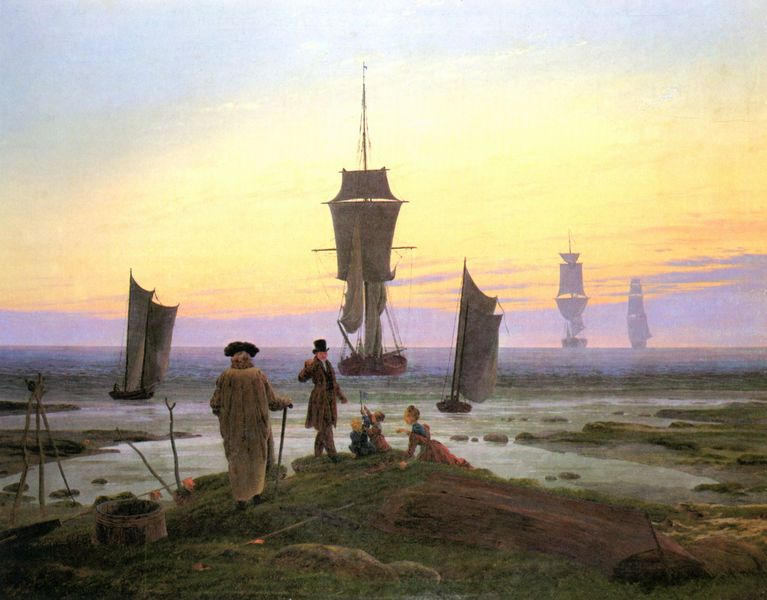
Titel: Die Lebensstufen
Künstler: Caspar David Friedrich
Standort: Leipzig
Institution: Museum der Bildenden Künste
Schlagwörter: blau, dunkel, felsen, feuer, gruppe, himmel, mann, meer, schatten, wasser, weiß, wolken, gelb, grün, landschaft, menschen, mädchen, ocker, sand, see, sitzen, ufer, äste, abend, braun, frau, grau, hell, hut, hüte, kleid, licht, männer, orange, rücken, zeichnung, dame, gras, rot, wiese, wolke, zylinder, anzug, jacke, mütze, pelz, stein, steine, dämmerung, erde, ferne, horizont, horizontlinie, morgen, natur, sonnenaufgang, stamm, gehen, gewässer, rauch, sonne, mantel, familie, kind, boot, boote, kinder, stock, küste, schiff, schiffe, segel, segelschiffe, strand, wellen, liegen, umrisse, ansicht, stab, mast, segelschiff, fels, dunst, lila, nebel, sonnenuntergang, violett, ausflug, rast, figuren, friedrich, romantik, spielen, ruderboot, korb, stimmung, junge, gehrock, abendrot, segelboote, betrachter, segeln, segler, ebbe, alter, moos, stücke, stöcke, fass, wimpel, biedermeier, leben, pelzmantel, reise, wanderer, morgenrot, spaziergänger, ankunft, nordsee, bottich, entdecker, caspar david friedrich, david, seele, gestrandet, spilen, männr, delta, feuerstelle, lebensalter, nebelschwaden, caspar, stöcker, schife, sab, c.d. friedrich, c d friedrich, abenddäämmerung